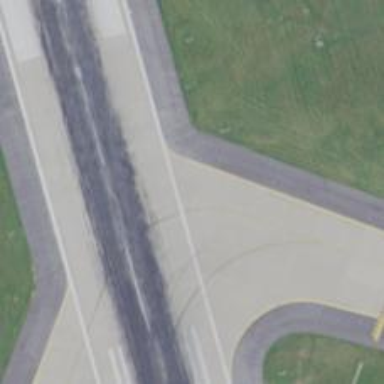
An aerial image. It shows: Image of taxiway at airport.